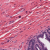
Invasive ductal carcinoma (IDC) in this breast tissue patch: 0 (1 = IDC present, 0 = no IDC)